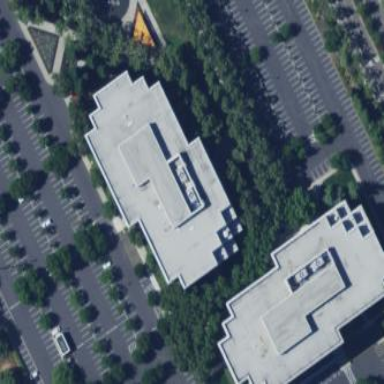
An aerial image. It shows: Office building.